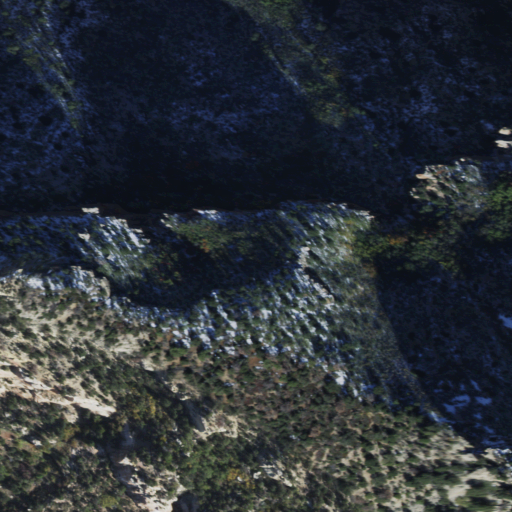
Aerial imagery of cliff(s) in Arizona named Parissawampitts Point containing evergreen forest and shrub